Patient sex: F
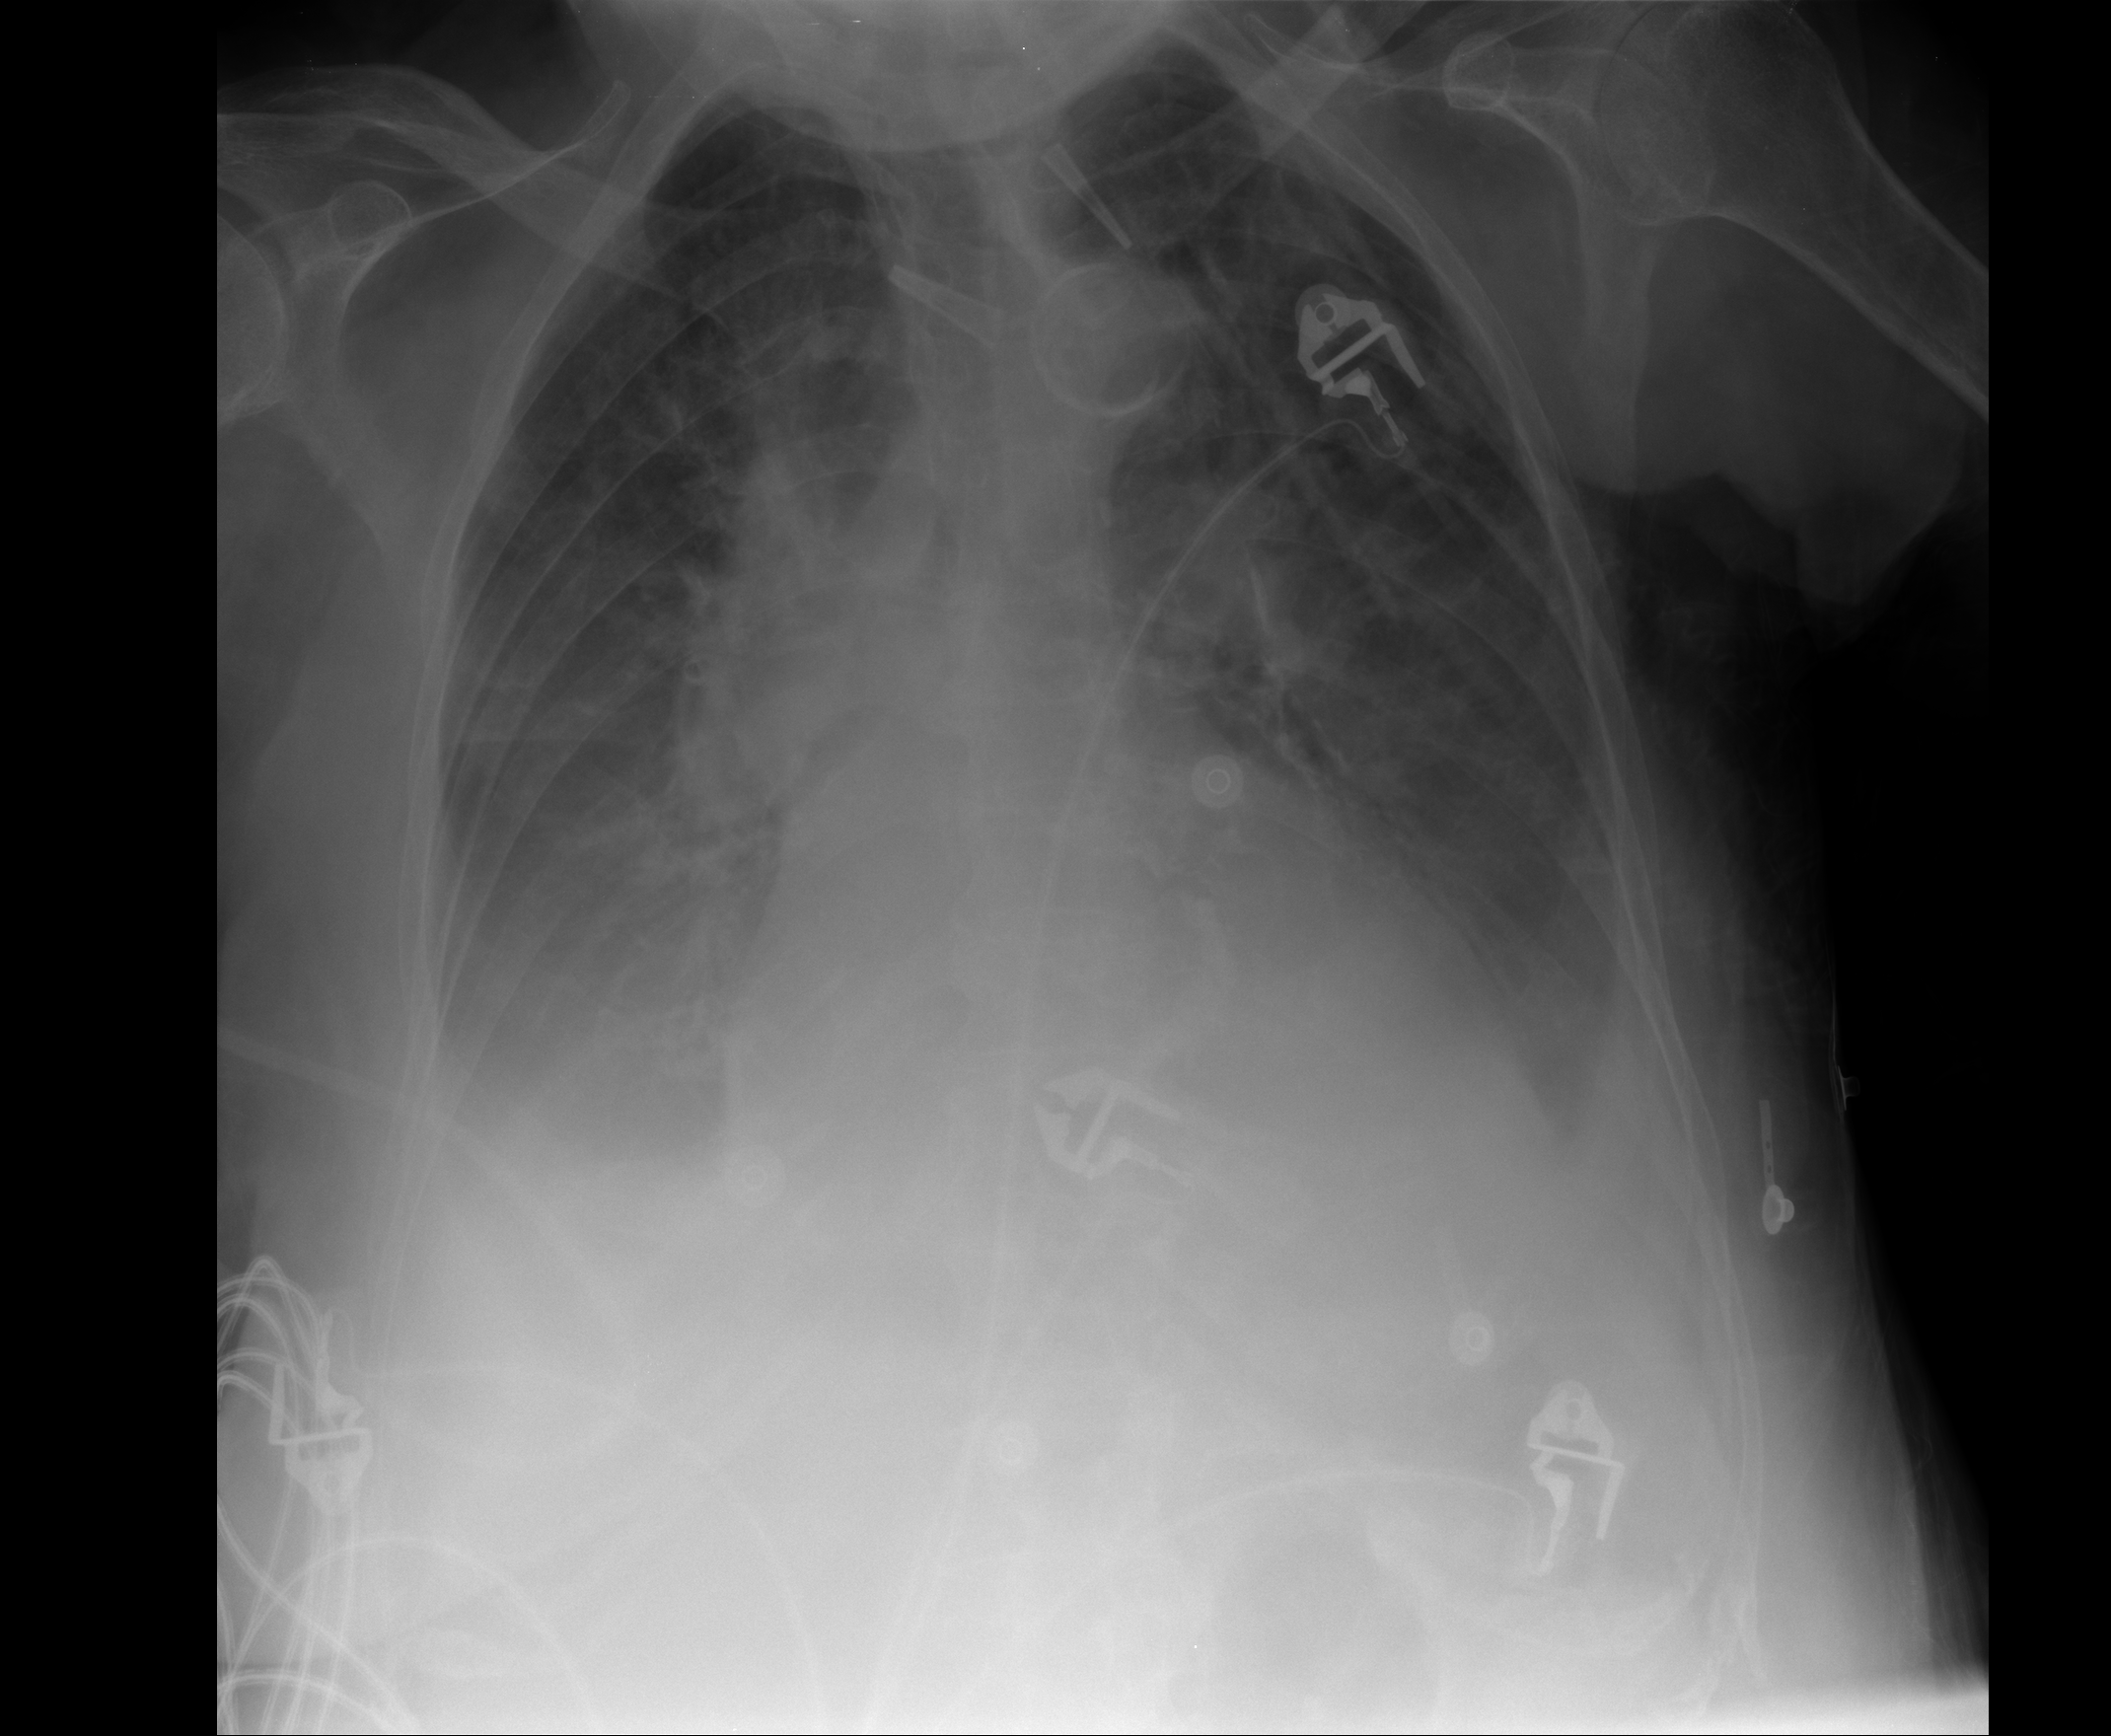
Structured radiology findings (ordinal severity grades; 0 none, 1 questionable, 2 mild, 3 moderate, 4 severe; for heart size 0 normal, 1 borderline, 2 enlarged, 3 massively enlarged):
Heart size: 2
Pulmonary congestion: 2
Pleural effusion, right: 2
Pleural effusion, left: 2
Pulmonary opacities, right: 1
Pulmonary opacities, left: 0
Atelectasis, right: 3
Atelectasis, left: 2